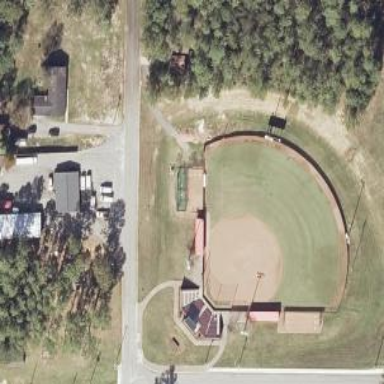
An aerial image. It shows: Softball pitch for leisure sports.